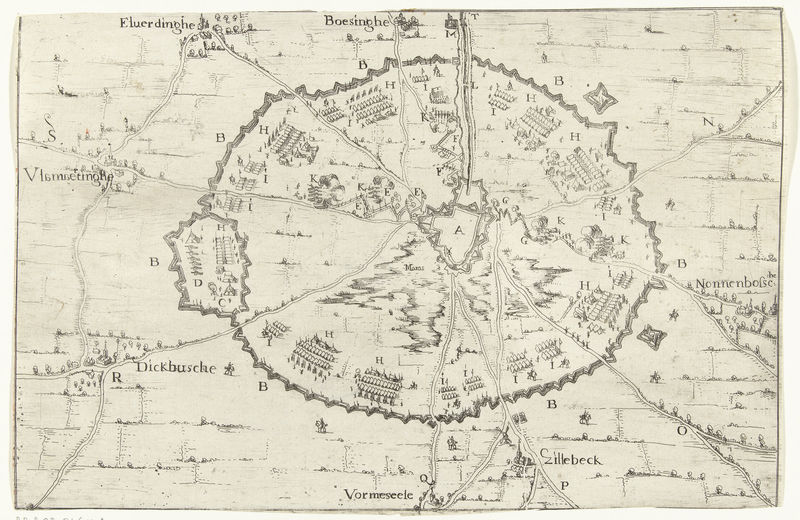
Titel: Beleg van Ieper
Standort: Amsterdam
Institution: Rijksmuseum
Schlagwörter: military, white, black, country, wall, lake, mountain, water, german, germany, houses, trees, village, river, path, road, drawing, paper, black and white, army, sketch, writing, letters, town, letter, city, history, plan, walls, buildings, scale, map, pencil, circle, war, land, marsh, tan, border, camp, text, words, key, fortifications, settlement, d, roads, borders, b, name, directions, villages, cities, names, mills, rivers, grounds, towns, willy, dickbusche, vormeseele, nonnenbofse, boesinghe, eluerdinghe, vlademaeringhe, eleurdinghe, nonnenbosse, sillebeck, lable, wil, dickbushe, small city, eillebeck, nonnenborse, zillebeck, nonnenbolse